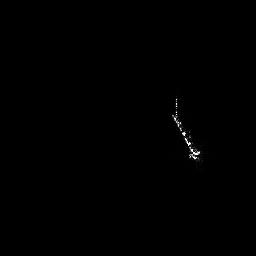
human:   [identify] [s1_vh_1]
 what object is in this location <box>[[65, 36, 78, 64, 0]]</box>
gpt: <ref>1 large ship at the right</ref>